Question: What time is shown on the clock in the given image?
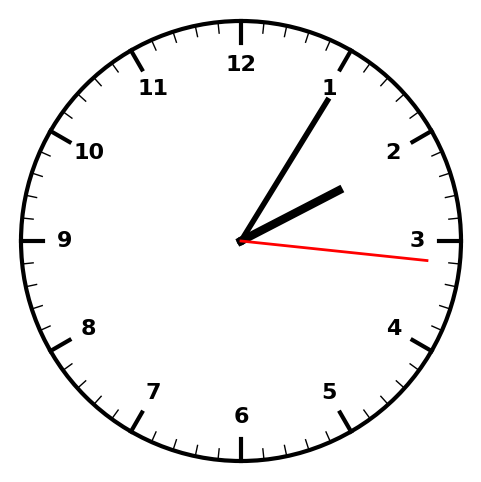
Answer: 02:05:16